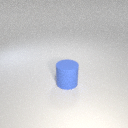
large blue rubber cylinder